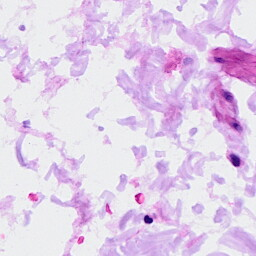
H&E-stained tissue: Ovarian